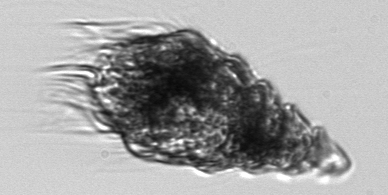
Label: Laboea_strobila